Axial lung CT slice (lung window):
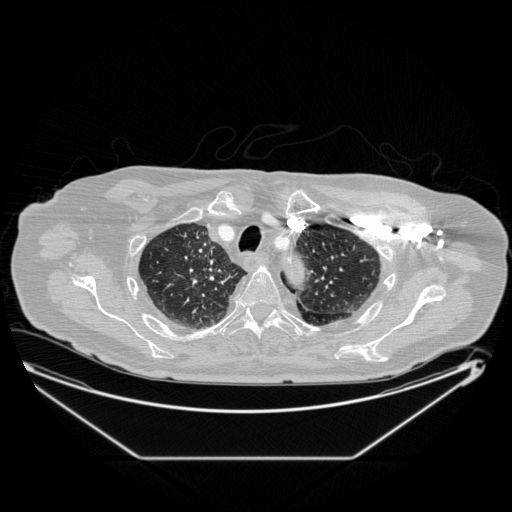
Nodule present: no